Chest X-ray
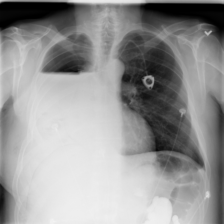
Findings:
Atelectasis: negative
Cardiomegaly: negative
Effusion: positive
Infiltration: negative
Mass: negative
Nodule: negative
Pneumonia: negative
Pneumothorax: negative
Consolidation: negative
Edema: negative
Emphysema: negative
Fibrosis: negative
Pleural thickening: negative
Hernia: negative